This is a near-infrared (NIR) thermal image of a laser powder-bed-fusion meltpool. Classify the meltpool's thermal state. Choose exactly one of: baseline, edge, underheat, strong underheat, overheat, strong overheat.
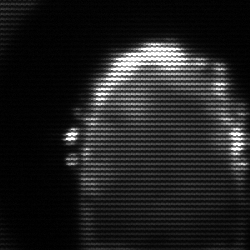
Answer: baseline